Interaction volume radius: 5 \u00c5
Interaction volume height: 30 \u00c5
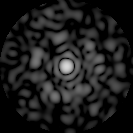
Disorder parameter: 0.8532